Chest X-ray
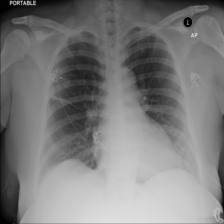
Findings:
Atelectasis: negative
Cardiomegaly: negative
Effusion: negative
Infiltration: negative
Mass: negative
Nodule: negative
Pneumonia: negative
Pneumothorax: negative
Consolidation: negative
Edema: negative
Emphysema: negative
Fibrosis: negative
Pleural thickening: positive
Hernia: negative